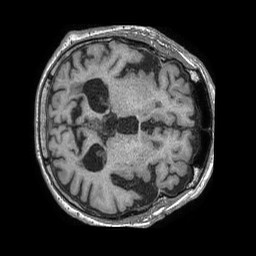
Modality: T1w
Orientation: axial
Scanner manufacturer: philips
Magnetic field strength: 1.5 T
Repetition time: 0.0078 s
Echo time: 0.003566 s